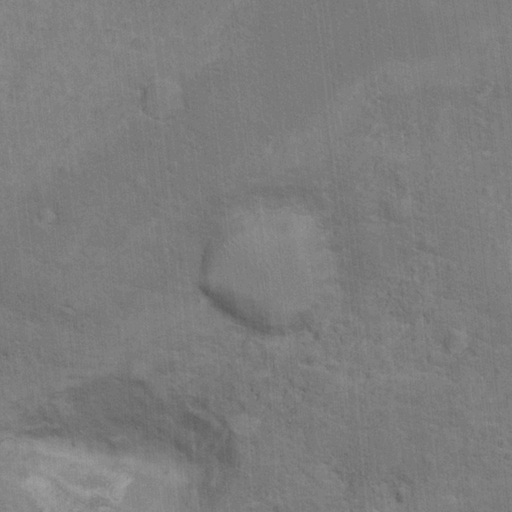
Objects detected: cone, cone